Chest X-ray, AP view. Patient: 74 years old, sex F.
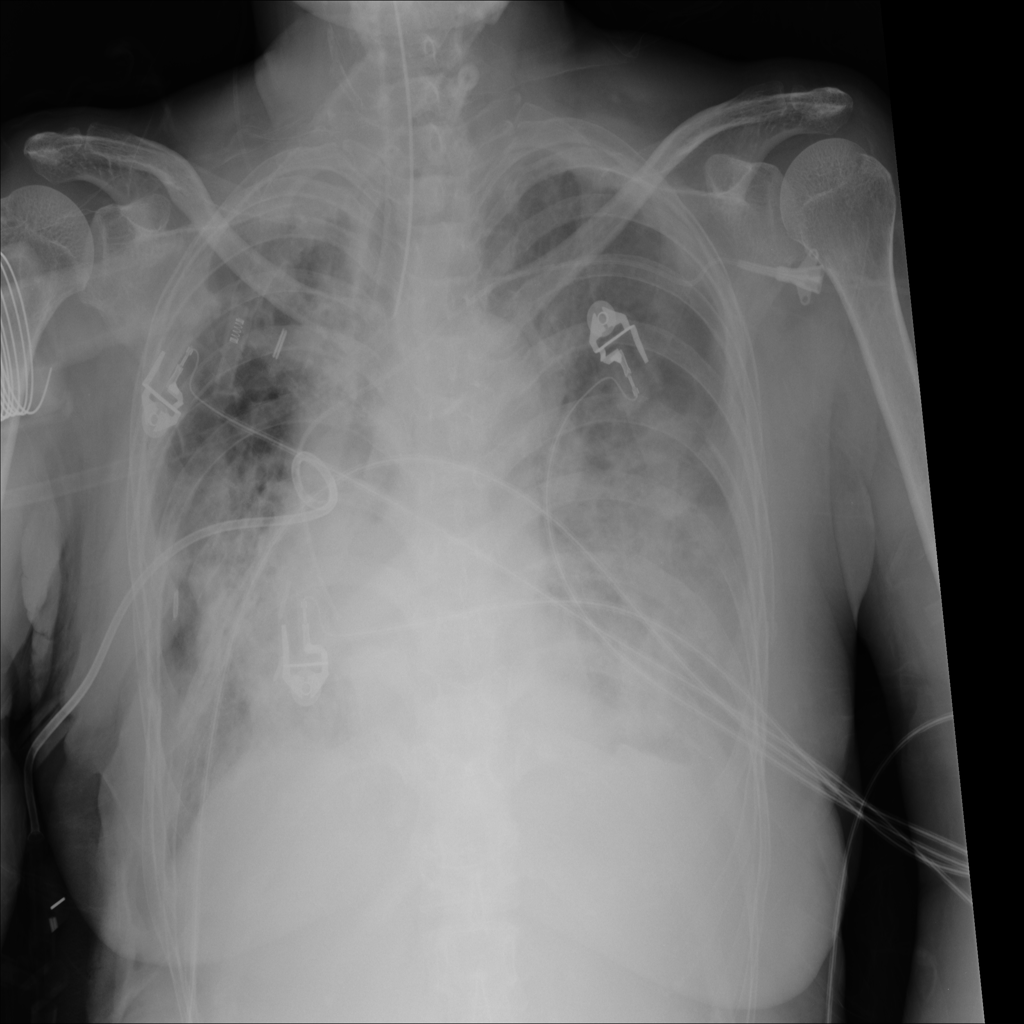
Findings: Infiltration